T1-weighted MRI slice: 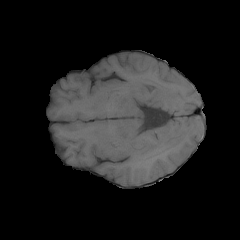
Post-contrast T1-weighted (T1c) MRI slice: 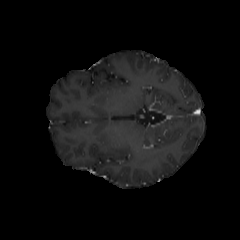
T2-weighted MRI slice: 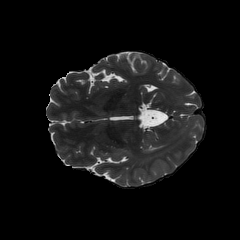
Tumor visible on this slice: no